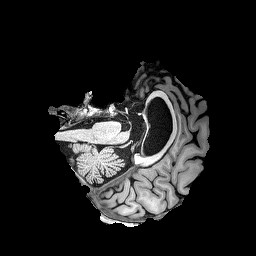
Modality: T1w
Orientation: axial
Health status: healthy